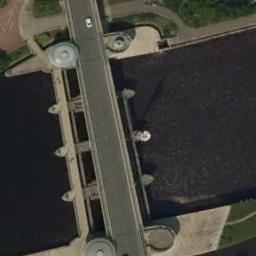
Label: bridge